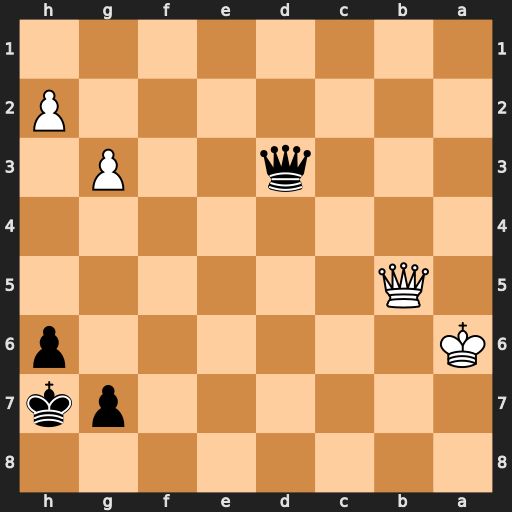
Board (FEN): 8/6pk/K6p/1Q6/8/3q2P1/7P/8
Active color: b
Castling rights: -
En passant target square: -
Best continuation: Qxb5+ Kxb5 Kg6 h3 Kf5 Kc4 Ke4